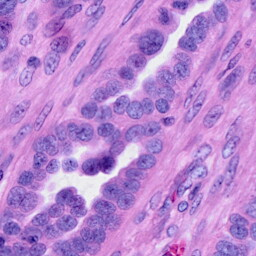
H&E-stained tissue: Ovarian